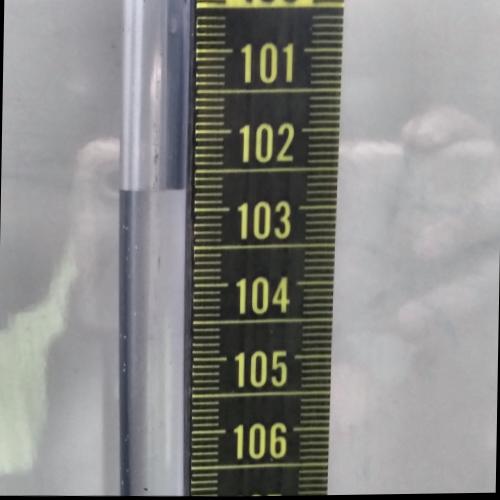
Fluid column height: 102.7 cm